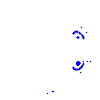
Particle: electron